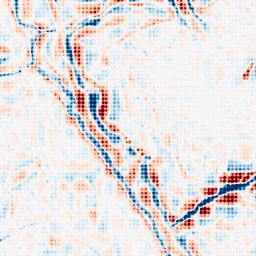
Category: wavelet
Decomposition family: wavelet_biorthogonal
Decomposition parameters: wavelet: bior4.4
level: 4
Upsampling method: sinc_blackman
Upsampling parameters: scale: 8
kernel_size: 8
Upsampling scale: 8